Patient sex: M
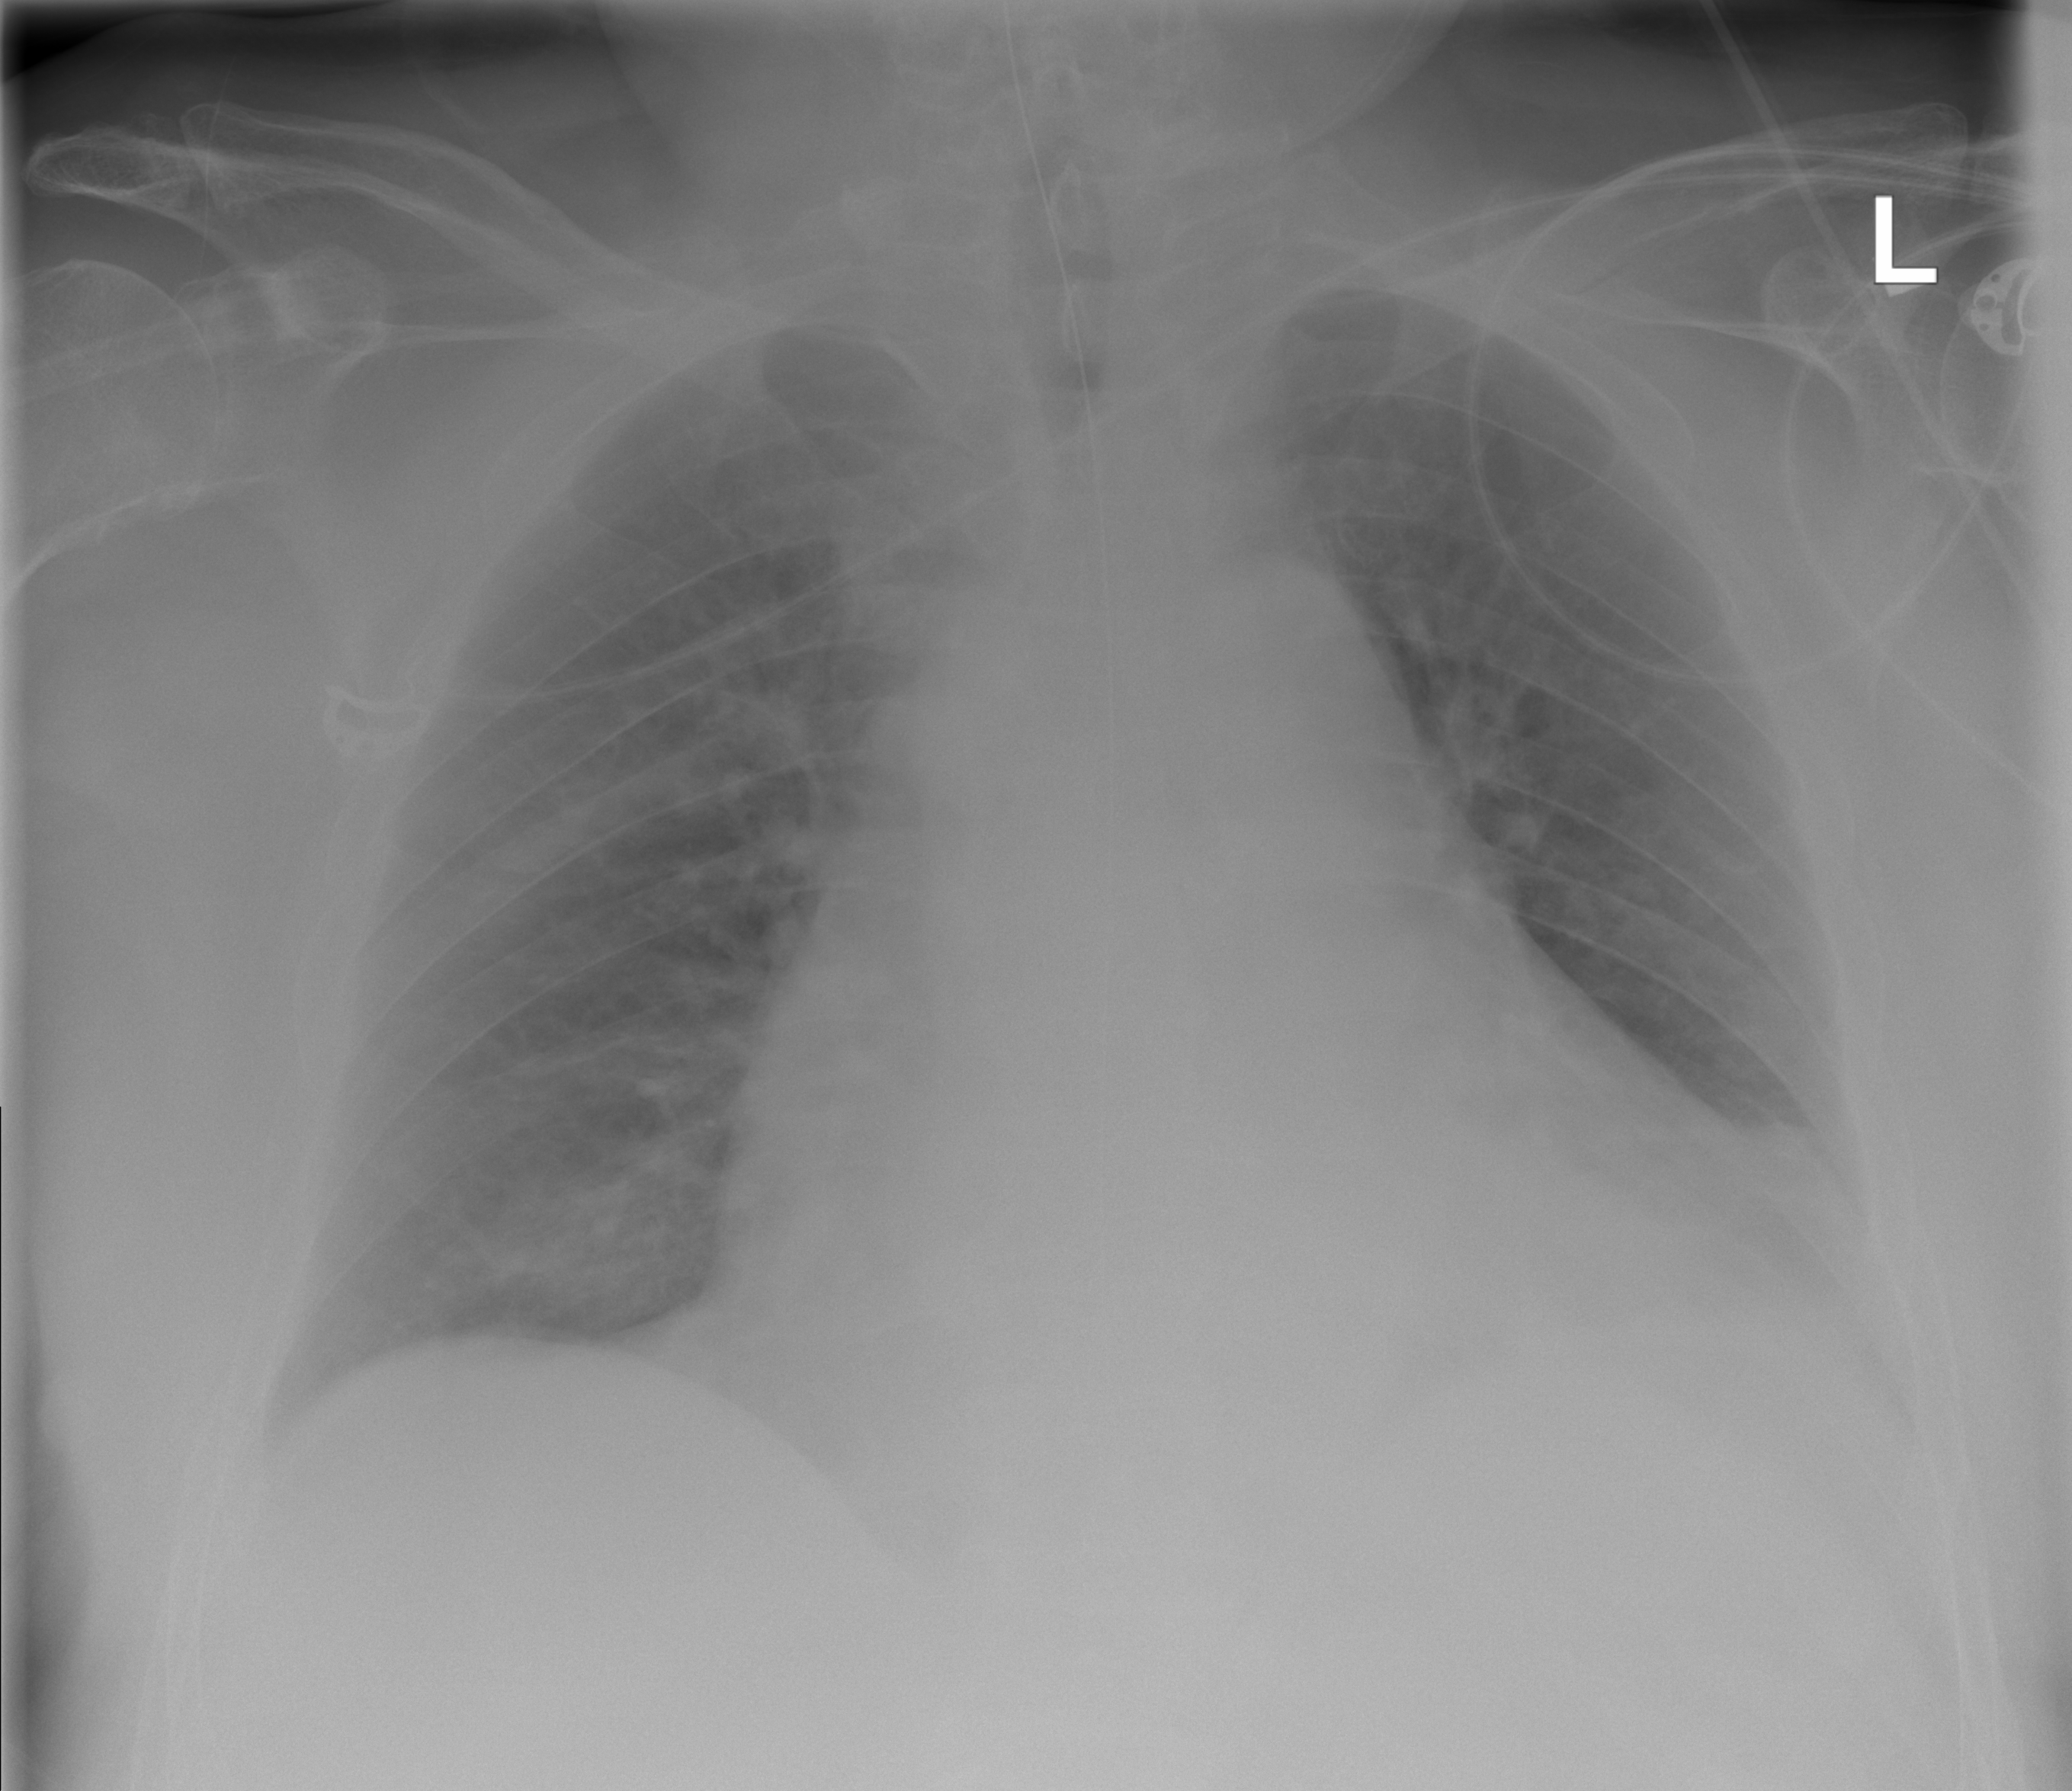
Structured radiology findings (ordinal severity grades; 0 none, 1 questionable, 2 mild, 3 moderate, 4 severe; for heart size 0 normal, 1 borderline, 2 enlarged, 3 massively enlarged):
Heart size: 2
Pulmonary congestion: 2
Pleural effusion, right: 0
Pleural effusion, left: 1
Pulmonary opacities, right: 0
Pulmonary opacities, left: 0
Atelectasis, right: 2
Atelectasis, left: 2